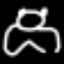
Label: frog